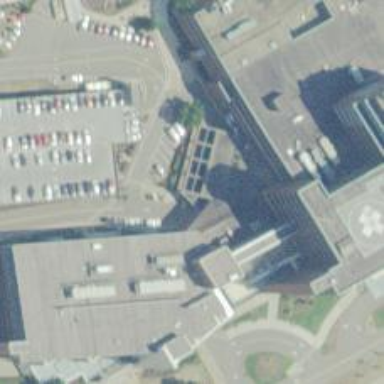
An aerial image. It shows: Entrance designated for emergency wards.